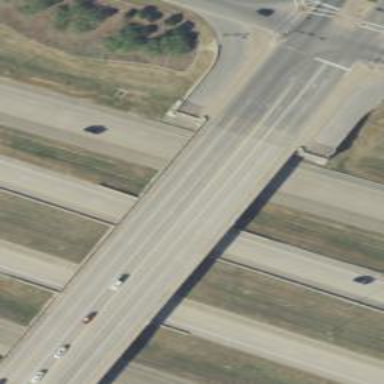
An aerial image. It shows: Viaduct bridge over secondary road.